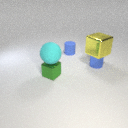
small blue rubber cylinder behind small green metal cube